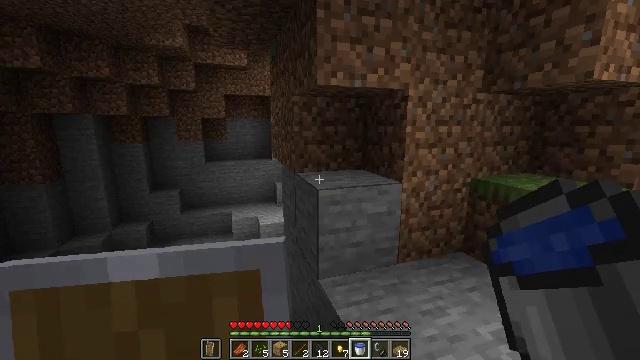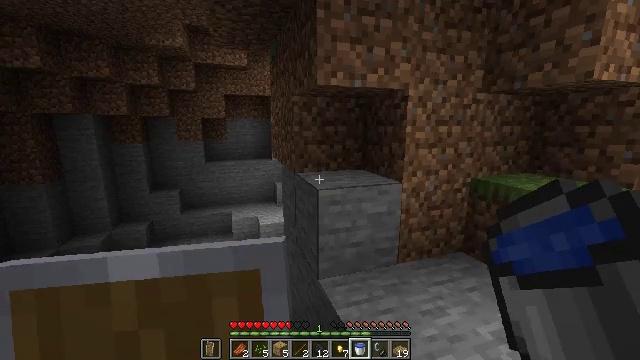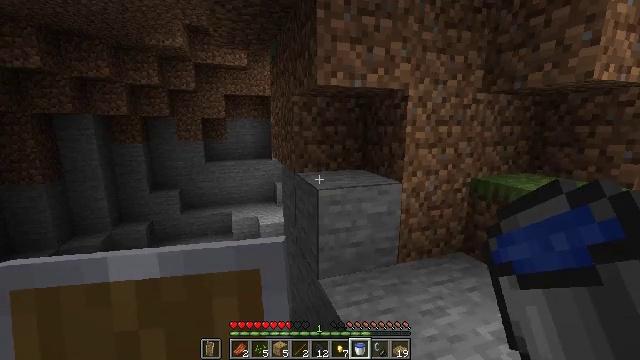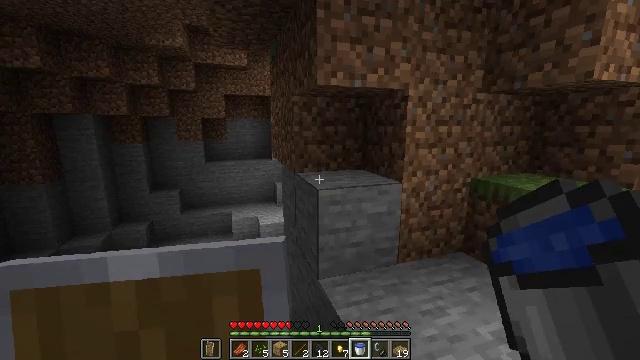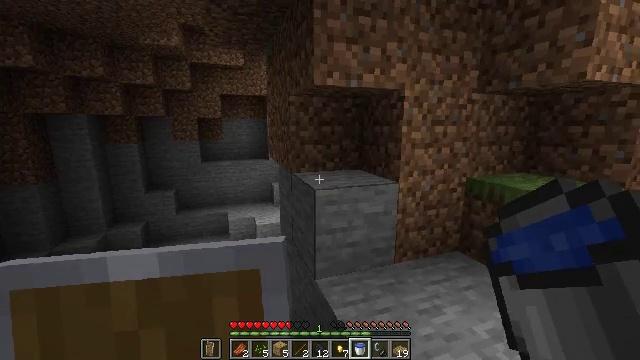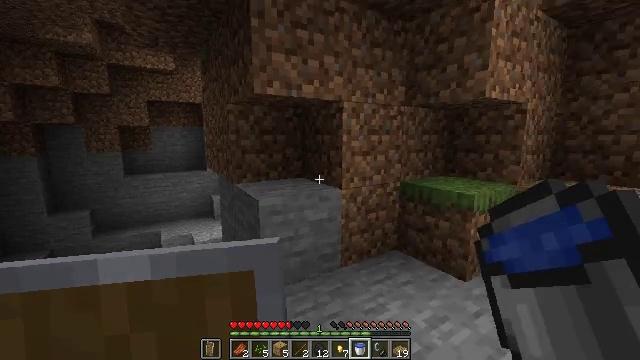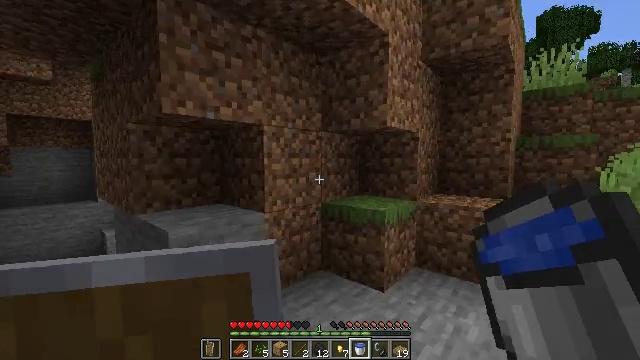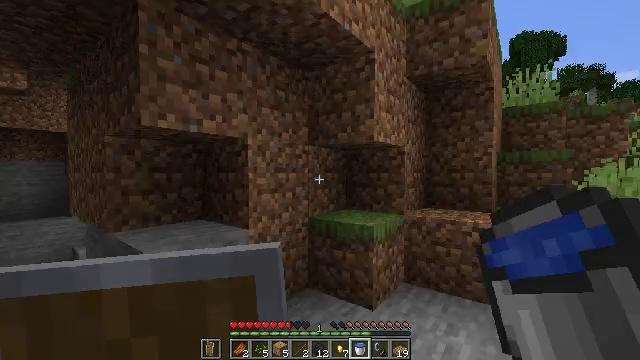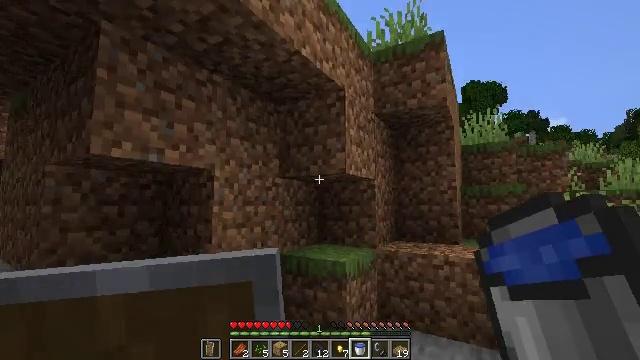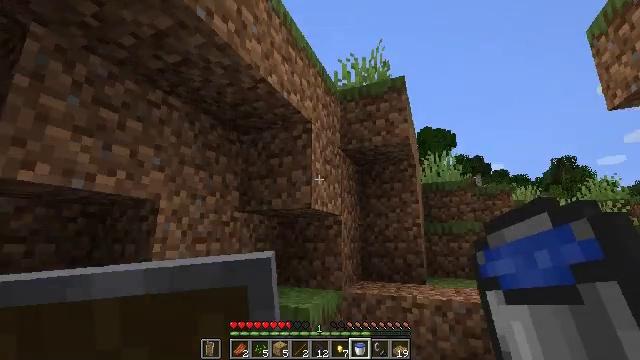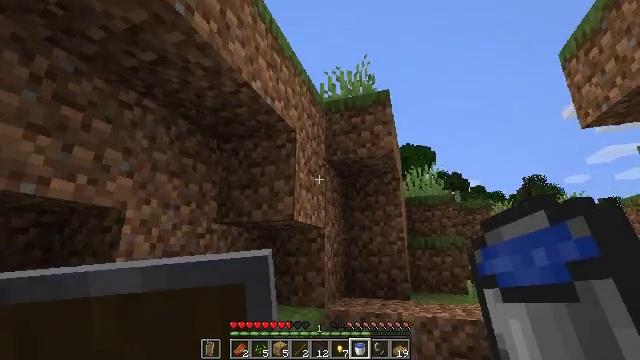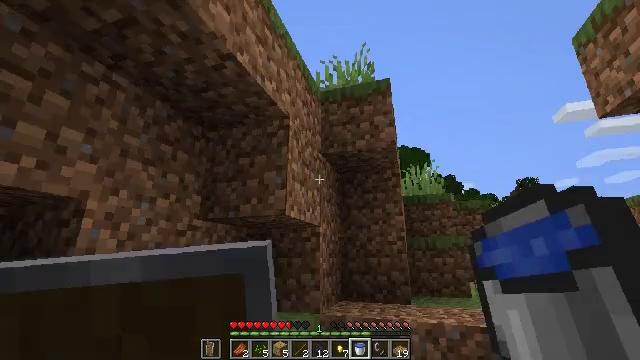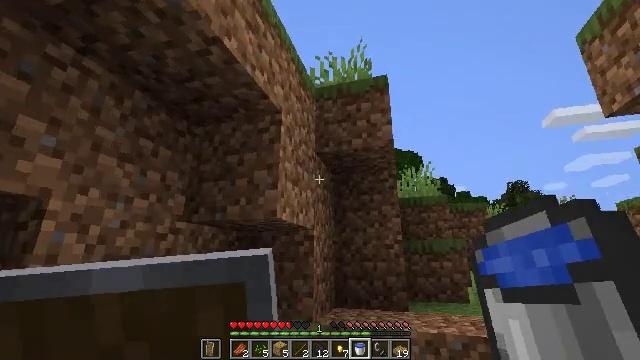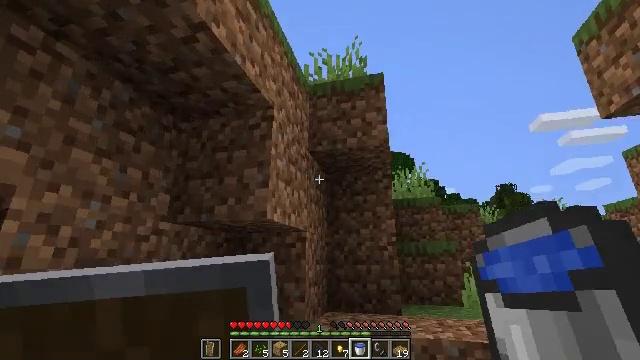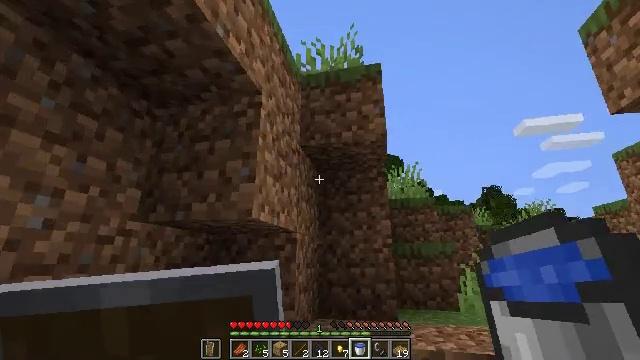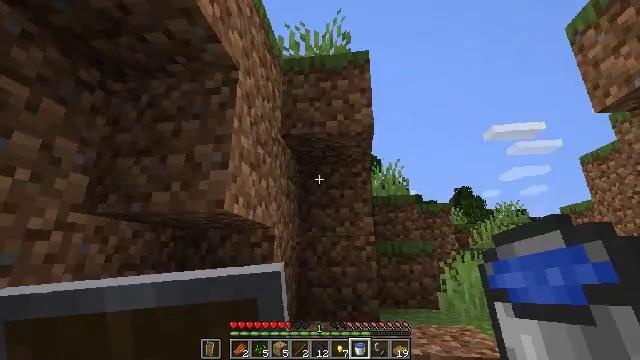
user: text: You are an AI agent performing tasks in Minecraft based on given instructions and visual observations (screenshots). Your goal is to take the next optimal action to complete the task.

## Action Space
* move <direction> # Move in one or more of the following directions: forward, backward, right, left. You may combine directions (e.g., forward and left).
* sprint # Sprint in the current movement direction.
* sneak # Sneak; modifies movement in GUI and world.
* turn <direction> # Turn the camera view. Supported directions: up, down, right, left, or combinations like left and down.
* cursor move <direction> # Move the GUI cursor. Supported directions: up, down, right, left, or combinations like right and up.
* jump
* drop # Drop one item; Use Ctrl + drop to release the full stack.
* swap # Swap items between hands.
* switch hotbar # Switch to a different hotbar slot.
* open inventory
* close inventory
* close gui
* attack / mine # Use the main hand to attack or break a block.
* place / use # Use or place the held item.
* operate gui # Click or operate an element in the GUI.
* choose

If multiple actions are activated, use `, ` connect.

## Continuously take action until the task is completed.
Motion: motion action
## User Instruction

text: Mine magma blocks for light and decoration.
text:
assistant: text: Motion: no_op
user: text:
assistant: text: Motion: no_op
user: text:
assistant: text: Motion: no_op
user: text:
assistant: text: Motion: no_op
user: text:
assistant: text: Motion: turn right and up
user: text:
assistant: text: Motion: turn right and up
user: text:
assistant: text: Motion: move forward, turn right and up
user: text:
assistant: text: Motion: move forward, turn right and up
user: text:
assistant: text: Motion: move forward, turn right and up
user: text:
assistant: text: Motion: move forward, turn right and up
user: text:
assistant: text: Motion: move forward, turn right
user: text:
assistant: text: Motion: move forward, turn right
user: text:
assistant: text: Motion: move forward, turn right
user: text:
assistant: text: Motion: move forward, turn right
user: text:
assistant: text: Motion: move forward, turn right
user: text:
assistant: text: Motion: move forward, turn right and down
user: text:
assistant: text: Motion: move forward, turn right and down
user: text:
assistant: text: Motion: move forward, turn right and down
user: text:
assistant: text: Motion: move forward, turn right and down
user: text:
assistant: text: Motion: move forward, turn right and down, jump
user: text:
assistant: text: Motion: move forward, turn right and down, jump
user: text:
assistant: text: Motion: move forward, turn right and down, jump
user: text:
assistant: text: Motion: move forward, jump
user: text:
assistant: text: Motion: move forward, jump
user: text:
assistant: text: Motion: move forward, turn right, jump
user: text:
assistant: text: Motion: move forward, turn right, jump
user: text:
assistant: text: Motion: move forward, turn right, jump
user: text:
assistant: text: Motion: move forward, turn right, jump
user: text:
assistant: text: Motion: move forward, turn right, jump
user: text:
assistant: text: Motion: move forward, jump